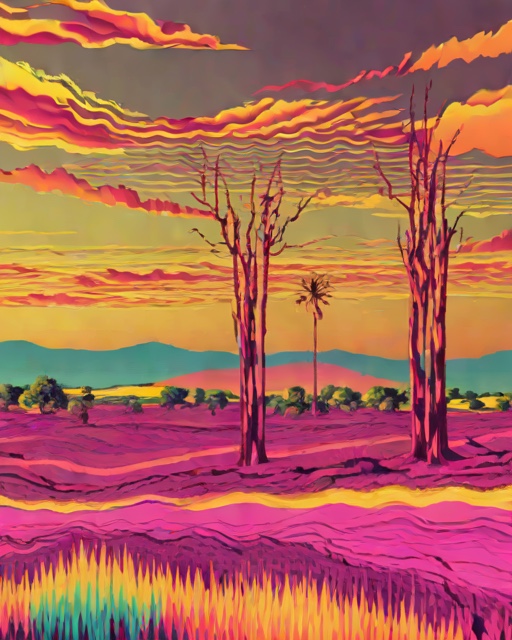
Category: Summer